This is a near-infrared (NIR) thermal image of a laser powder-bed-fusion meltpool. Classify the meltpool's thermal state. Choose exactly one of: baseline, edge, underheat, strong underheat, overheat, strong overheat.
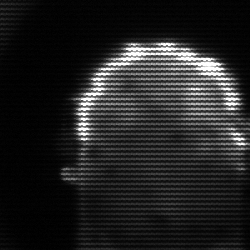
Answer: baseline